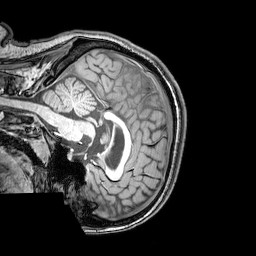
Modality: T1w
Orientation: sagittal
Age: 23
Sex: female
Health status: healthy
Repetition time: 0.081 s
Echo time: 0.037 s